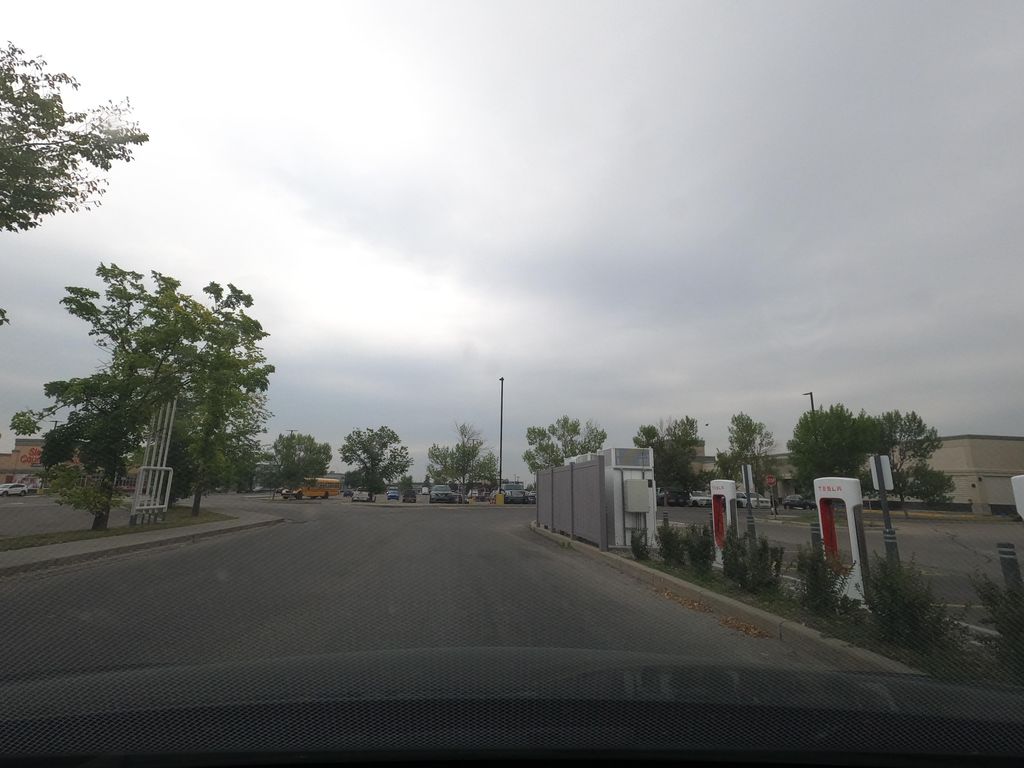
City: calgary